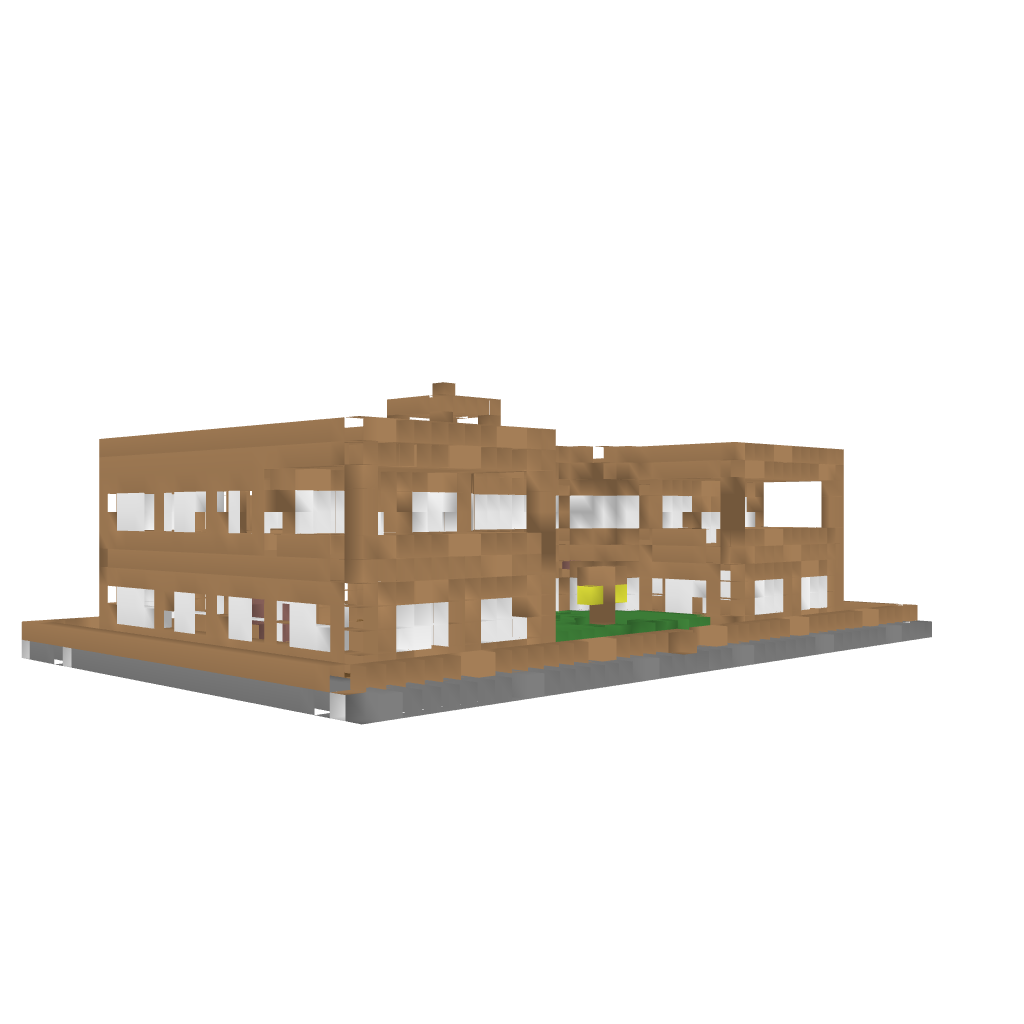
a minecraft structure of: Mansion of Wood good quality